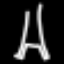
Label: The Eiffel Tower